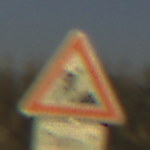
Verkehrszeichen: Arbeitsstelle
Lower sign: LaengeEinerStrecke1
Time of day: SunriseSunset
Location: Outdoor (RoadRail)
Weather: Clear
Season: NotSpecified
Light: Natural